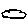
Label: cloud